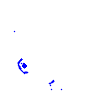
Particle: pion